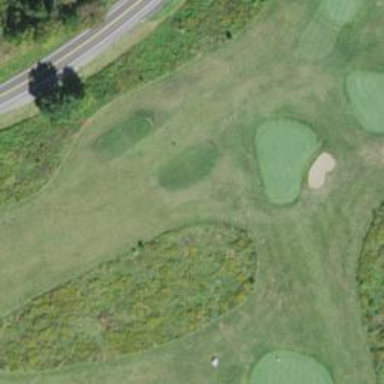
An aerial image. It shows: Golf rough area.